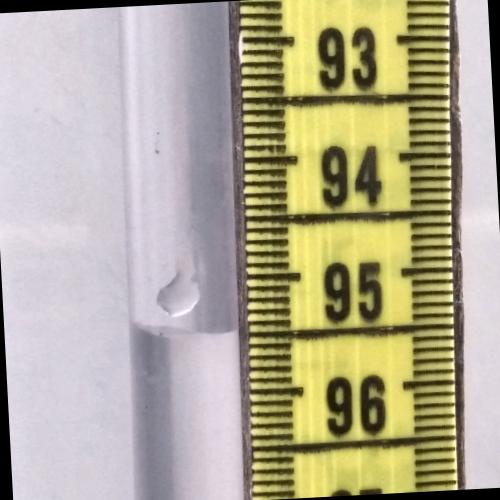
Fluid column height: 95.5 cm